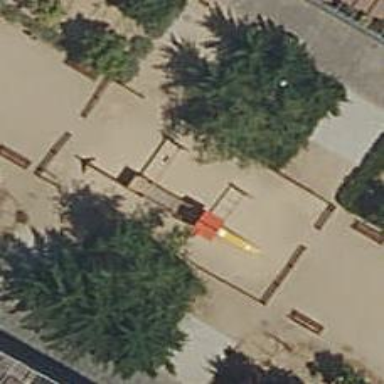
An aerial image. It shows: Playground area for leisure land.